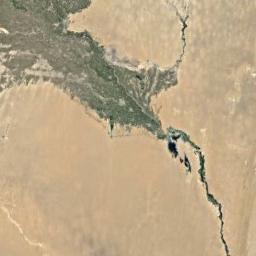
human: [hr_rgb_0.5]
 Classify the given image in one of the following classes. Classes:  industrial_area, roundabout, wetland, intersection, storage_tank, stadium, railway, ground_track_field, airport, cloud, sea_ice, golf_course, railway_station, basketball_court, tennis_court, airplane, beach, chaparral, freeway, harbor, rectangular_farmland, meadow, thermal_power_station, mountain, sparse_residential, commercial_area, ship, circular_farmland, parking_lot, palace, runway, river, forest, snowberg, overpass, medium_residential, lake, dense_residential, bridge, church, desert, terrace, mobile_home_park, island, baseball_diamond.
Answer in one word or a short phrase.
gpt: desert